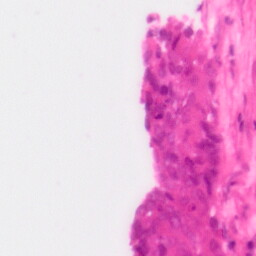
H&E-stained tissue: Colon